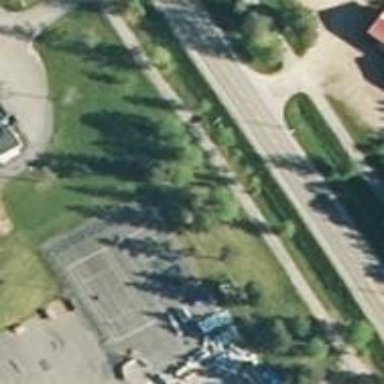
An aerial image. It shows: Asphalt tennis court.